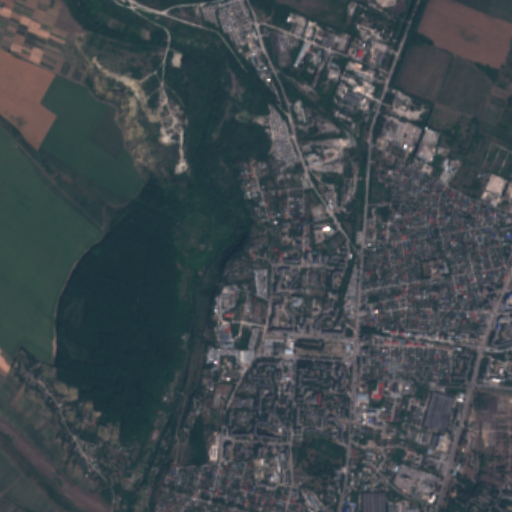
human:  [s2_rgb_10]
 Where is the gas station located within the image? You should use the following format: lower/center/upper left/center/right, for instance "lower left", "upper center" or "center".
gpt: The gas station is located in the lower right of the image.
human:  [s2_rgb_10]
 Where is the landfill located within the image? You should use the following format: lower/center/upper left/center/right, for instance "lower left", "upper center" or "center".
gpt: The landfill is located in the upper right of the image.
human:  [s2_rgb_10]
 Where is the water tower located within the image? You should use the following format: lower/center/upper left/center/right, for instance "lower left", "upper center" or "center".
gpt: The water tower is located in the upper right of the image.
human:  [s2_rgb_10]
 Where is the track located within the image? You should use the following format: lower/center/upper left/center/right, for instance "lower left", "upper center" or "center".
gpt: There is no track in the image.